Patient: sex M, age 72
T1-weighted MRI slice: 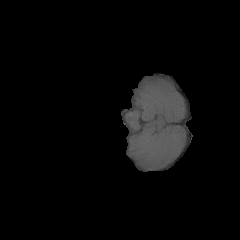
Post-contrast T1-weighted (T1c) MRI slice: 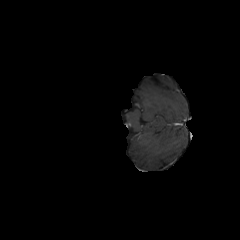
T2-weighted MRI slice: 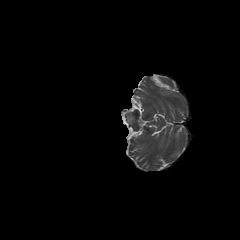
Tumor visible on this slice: no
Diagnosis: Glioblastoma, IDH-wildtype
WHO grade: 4